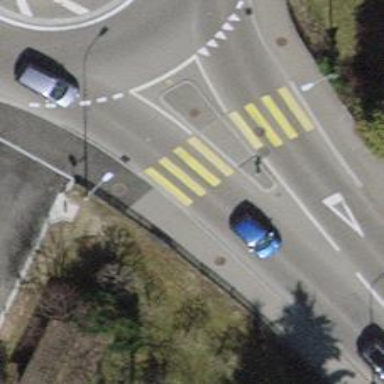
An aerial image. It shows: Primary road with asphalt surface.